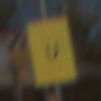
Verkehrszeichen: AnkuendigungOderFortsetzungUmleitungOhnePfeilsymbol
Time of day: MorningAfternoon
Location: Outdoor (Special)
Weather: PartlyCloudy
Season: NotSpecified
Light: Natural